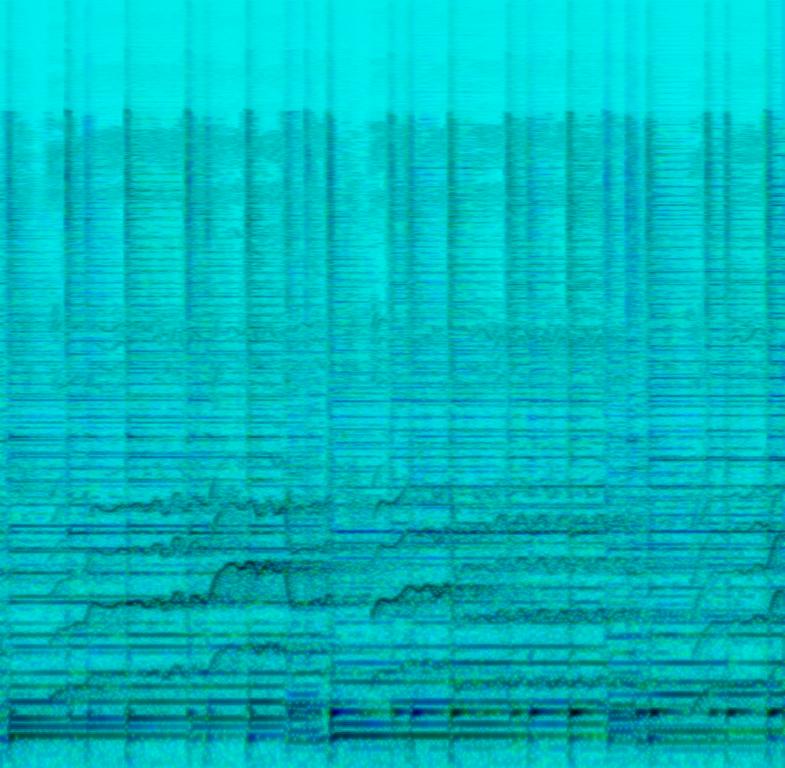
The Low quality recording features a reverberant female vocal singing beautiful melodies over widely spread acoustic rhythm guitars chord progressions. It sounds passionate and emotional thanks to that female vocal.